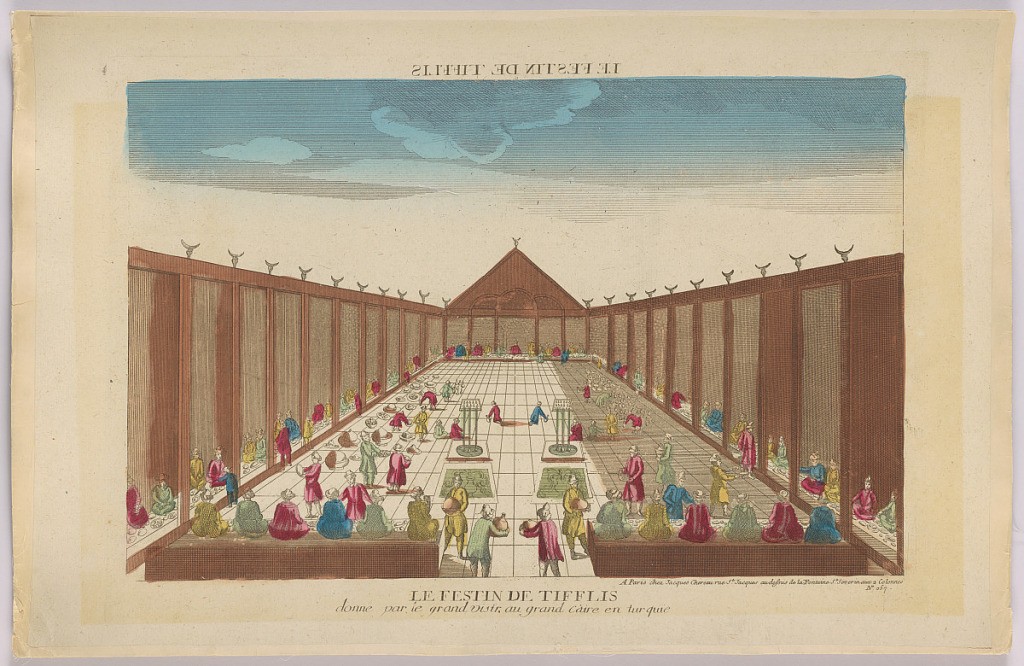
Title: Peep-Show Print
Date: mid-18th century
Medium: Engraving and brush and wash on paper
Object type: Print
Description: Peep-show print